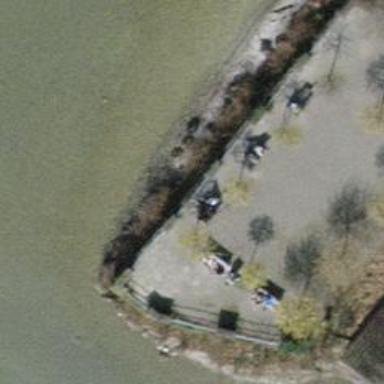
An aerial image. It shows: Brown bench in the vicinity.